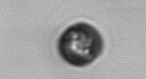
Label: Dinophyceae